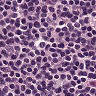
Metastatic tissue present: no